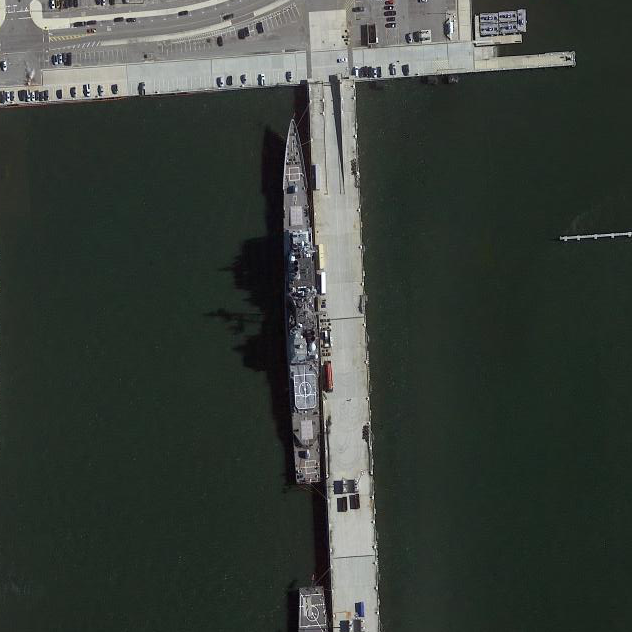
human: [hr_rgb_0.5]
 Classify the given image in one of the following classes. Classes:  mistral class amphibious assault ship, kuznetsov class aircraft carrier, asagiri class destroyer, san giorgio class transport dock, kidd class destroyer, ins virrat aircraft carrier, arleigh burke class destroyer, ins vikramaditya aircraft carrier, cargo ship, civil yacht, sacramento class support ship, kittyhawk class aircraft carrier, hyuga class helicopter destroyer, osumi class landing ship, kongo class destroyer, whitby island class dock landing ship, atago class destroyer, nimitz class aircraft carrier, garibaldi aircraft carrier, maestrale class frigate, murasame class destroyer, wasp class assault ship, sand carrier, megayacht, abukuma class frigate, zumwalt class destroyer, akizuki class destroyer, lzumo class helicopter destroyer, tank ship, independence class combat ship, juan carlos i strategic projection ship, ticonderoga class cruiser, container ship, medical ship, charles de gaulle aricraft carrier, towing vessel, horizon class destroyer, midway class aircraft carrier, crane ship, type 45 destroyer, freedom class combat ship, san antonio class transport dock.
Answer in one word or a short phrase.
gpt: Ticonderoga class cruiser